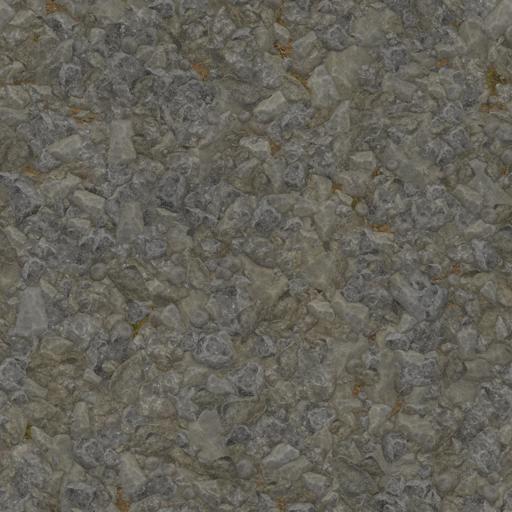
Tags: rock rocks stone stones